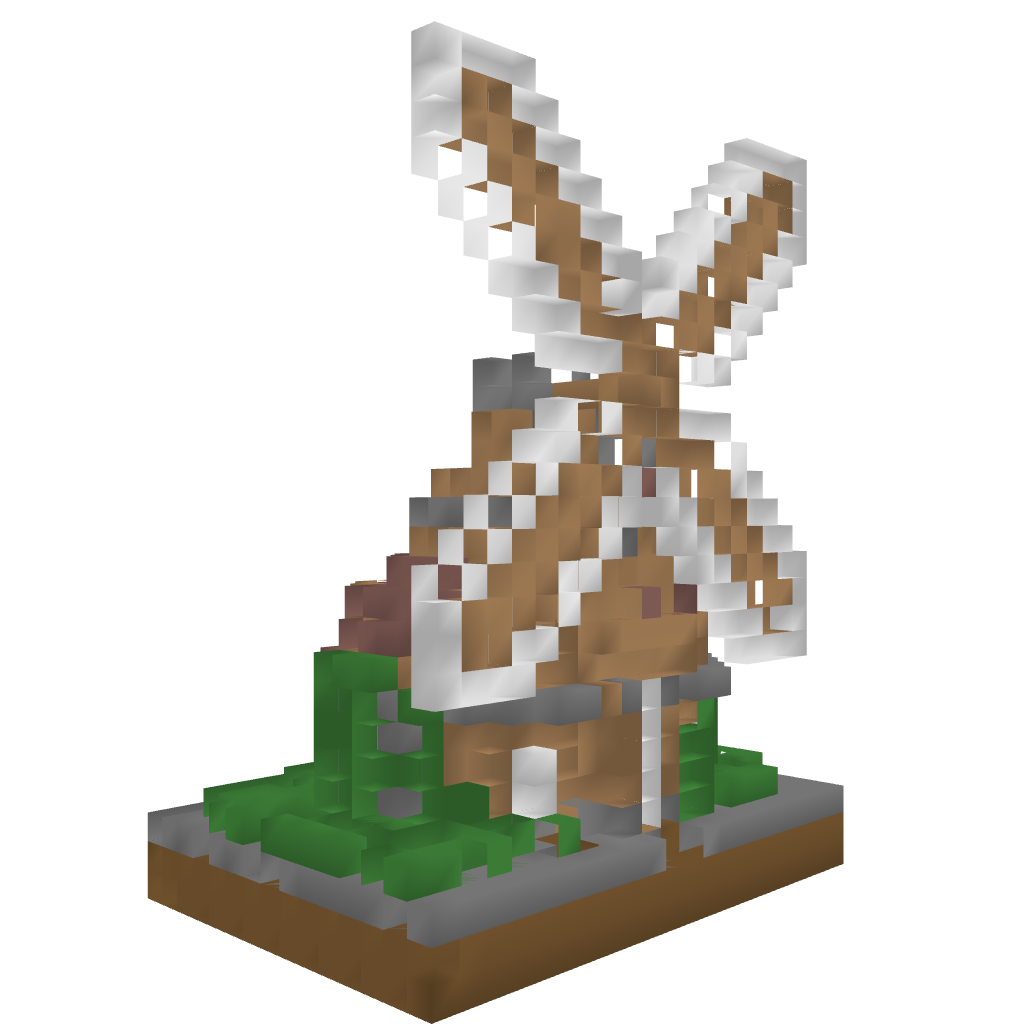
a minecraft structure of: Medieval Small Windmill bad low quality